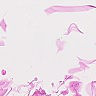
Metastatic tissue present: no